Question: hi i am working on UITableView custom cell for twitter, for each cell i am adding UIImageView(userPhoto), UILabel(name), UILabel(tweet), UILabel(Data), This i have to dealloc all elements,
please go through the attached Image of INSTRUMENT TOOL alloc screen shot
when i run the Instrument tool, it showing some are not dealloc, how to dealloc,
this is my code
//Customize the appearance of table view cells.
- (UITableViewCell *)tableView:(UITableView *)tableView cellForRowAtIndexPath:(NSIndexPath *)indexPath {
'''
static NSString *identifier = @"Cell";
UITableViewCell *cell = [tableView dequeueReusableCellWithIdentifier:identifier];
if(!cell) {
cell = [[UITableViewCell alloc] initWithStyle:UITableViewStyleGrouped reuseIdentifier:nil];
//cell.selectionStyle = UITableViewCellSelectionStyleNone;
UILabel *name = [[UILabel alloc]initWithFrame:CGRectMake(72,3,242,15)] ;
name.text = (NSString*)[(Tweet*)[tweetArray objectAtIndex:indexPath.row] userName];
[name setFont:[UIFont fontWithName:@"Helvetica" size:13]];
name.textColor=[UIColor colorWithRed:250 green:250 blue:210 alpha:0.5];
[name setBackgroundColor:[UIColor clearColor]];
UILabel *date = [[[UILabel alloc]initWithFrame:CGRectMake(200,3,130,15)] autorelease];
date.text = (NSString*)[(Tweet*)[tweetArray objectAtIndex:indexPath.row] created_at];
[date setFont:[UIFont fontWithName:@"Helvetica" size:12]];
date.textColor=[UIColor colorWithRed:250 green:250 blue:210 alpha:0.5];
[date setBackgroundColor:[UIColor clearColor]];
UILabel * tweetLabel = [[UILabel alloc]initWithFrame:CGRectMake(72,20,242,60)] ;
tweetLabel.text = (NSString*)[(Tweet*)[tweetArray objectAtIndex:indexPath.row] tweet];
tweetLabel.numberOfLines = 3;
tweetLabel.textColor=[UIColor colorWithRed:252 green:148 blue:31 alpha:1];
[tweetLabel setFont:[UIFont fontWithName:@"Helvetica" size:12]];
[tweetLabel setBackgroundColor:[UIColor clearColor]];
UIImageView *myImage = [[UIImageView alloc]initWithFrame:CGRectMake(6,10,58,60)] ;
NSURL *url = [NSURL URLWithString:[(Tweet*)[tweetArray objectAtIndex:indexPath.row] image_url]];
NSData *data = [NSData dataWithContentsOfURL:url];
[myImage setImage: [UIImage imageWithData:data]];
[cell.contentView addSubview:myImage];
[cell.contentView addSubview:tweetLabel];
[cell.contentView addSubview:name];
[cell.contentView addSubview:date];
'''
[myTweetActivityIndicator stopAnimating];
[myTweetActivityIndicator setHidesWhenStopped:YES];
'''
return cell;
'''
}
please guide me
Thank you
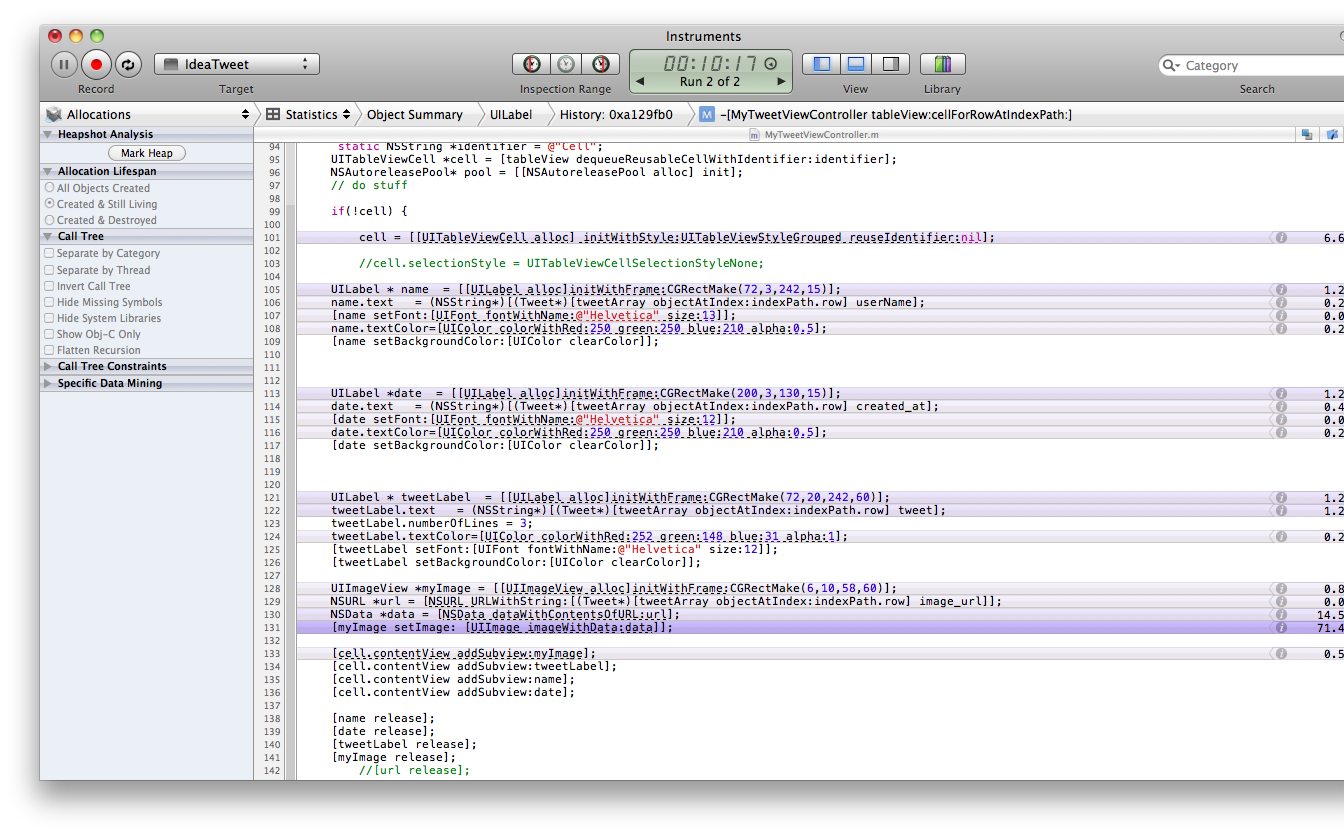
Answer: You can use
'''
cell = [[[UITableViewCell alloc] initWithStyle:UITableViewStyleGrouped reuseIdentifier:nil] autorelease];
'''
For other labels, you can probably use
'''
[date release]; [tweetLabel release]; [name release]; [myImage release];
'''